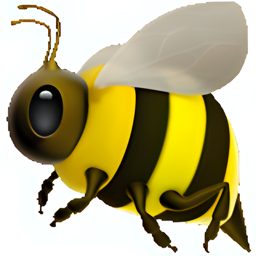
Name: honeybee
Emoji: 🐝
Group: Animals & Nature
Sub-group: animal-bug